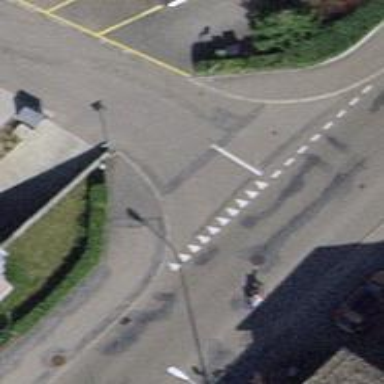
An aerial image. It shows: Unmarked crossing with traffic calming table.